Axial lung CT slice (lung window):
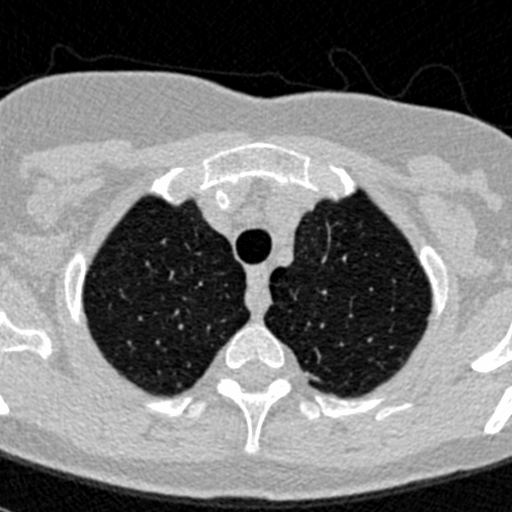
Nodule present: yes
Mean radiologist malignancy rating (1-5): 3